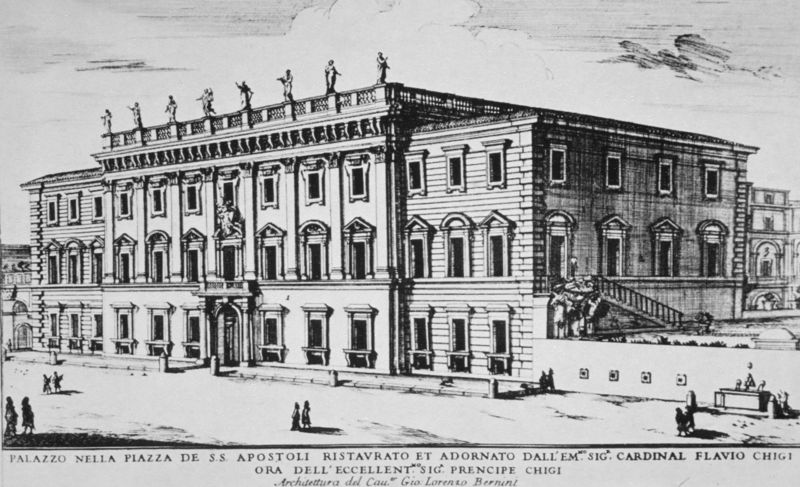
Titel: Palazzo Chigi Odescalchi, ursprünglicher Bau
Künstler: Giovanni Lorenzo Bernini
Standort: Roma
Institution: Palazzo Chigi-Odescalchi
Schlagwörter: himmel, schatten, wolken, menschen, fenster, grau, hell, pfeiler, schwarz, skizze, strasse, säulen, tür, weiss, zeichnung, dach, gebäude, haus, schloss, weg, leute, architektur, barock, sockel, kirche, drei, klassizismus, renaissance, statue, schrift, ansicht, bogen, fassade, italien, giebel, mauer, grafik, graphik, hof, fußgänger, platz, pilaster, figuren, treppe, treppen, papst, aufgang, stufen, pfosten, eingang, gehsteig, palast, palazzo, balustrade, druck, stich, text, kardinal, entwurf, gravur, rom, reihen, dreiecksgiebel, portal, villa, gesims, skulpturen, laibung, statuen, architrave, kanneluren, geschosse, museum, stockwerke, palace, italia, aufriss, seitenflügel, gebaude, musuem, balustarde, rundgiebel, piazza, tiefdruck, bernini, menshcen, einang, rivoli, palazzoarchitektur, iltaliensch, tieftuck